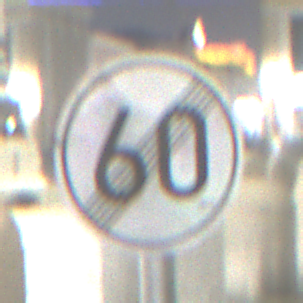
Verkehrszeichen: EndeGeschwindigkeit60
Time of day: Night
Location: Outdoor (Urban)
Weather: PartlyCloudy
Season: NotSpecified
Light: Artificial